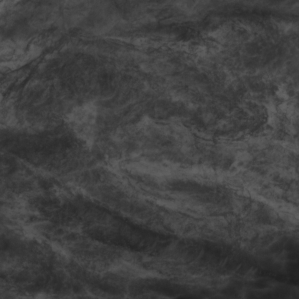
Label: non_frost